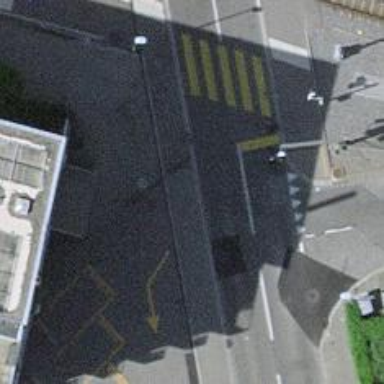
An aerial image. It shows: Zebra crossing on the road.